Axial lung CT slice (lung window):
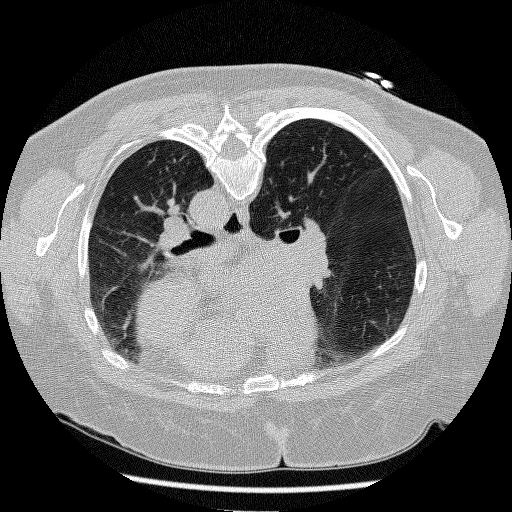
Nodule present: no